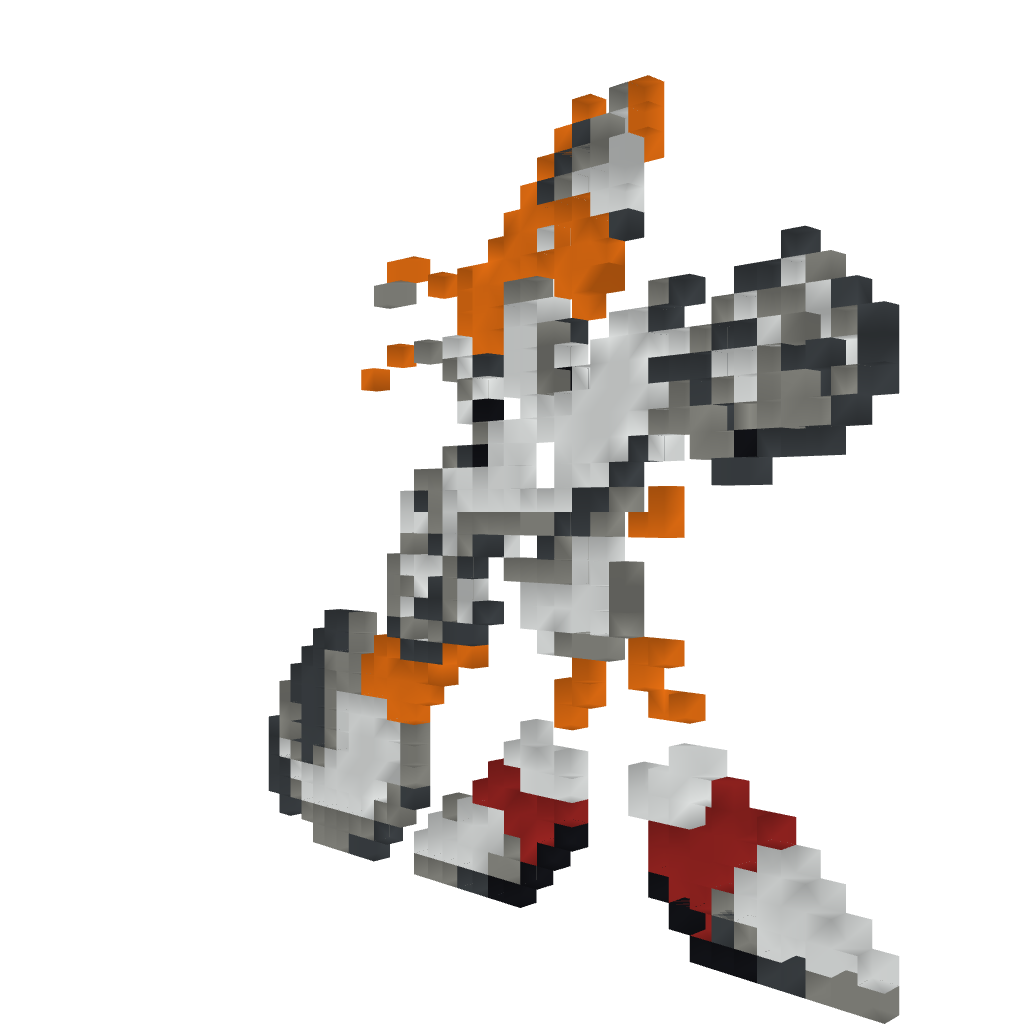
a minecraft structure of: Tails from Sonic 2